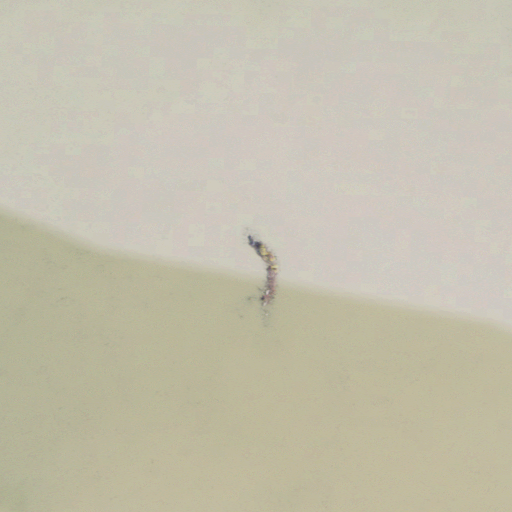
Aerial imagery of island in Michigan named Gull Island containing only open water